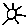
Label: sun